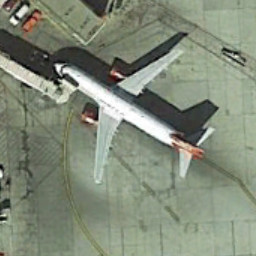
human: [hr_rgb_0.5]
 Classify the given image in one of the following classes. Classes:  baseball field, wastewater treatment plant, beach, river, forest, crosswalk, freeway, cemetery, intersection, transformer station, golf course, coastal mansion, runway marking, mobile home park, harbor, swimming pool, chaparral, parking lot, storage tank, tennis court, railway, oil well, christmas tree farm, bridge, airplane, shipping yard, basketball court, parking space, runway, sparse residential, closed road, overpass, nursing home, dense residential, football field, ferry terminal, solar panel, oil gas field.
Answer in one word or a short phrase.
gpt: airplane